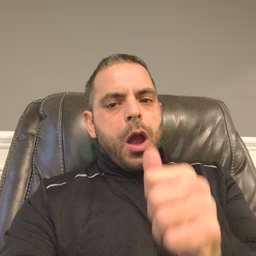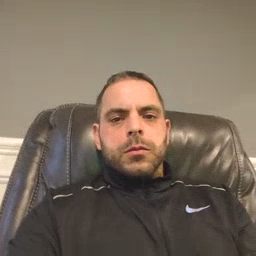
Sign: black